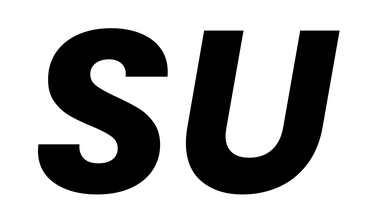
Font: Poppins-BoldItalic